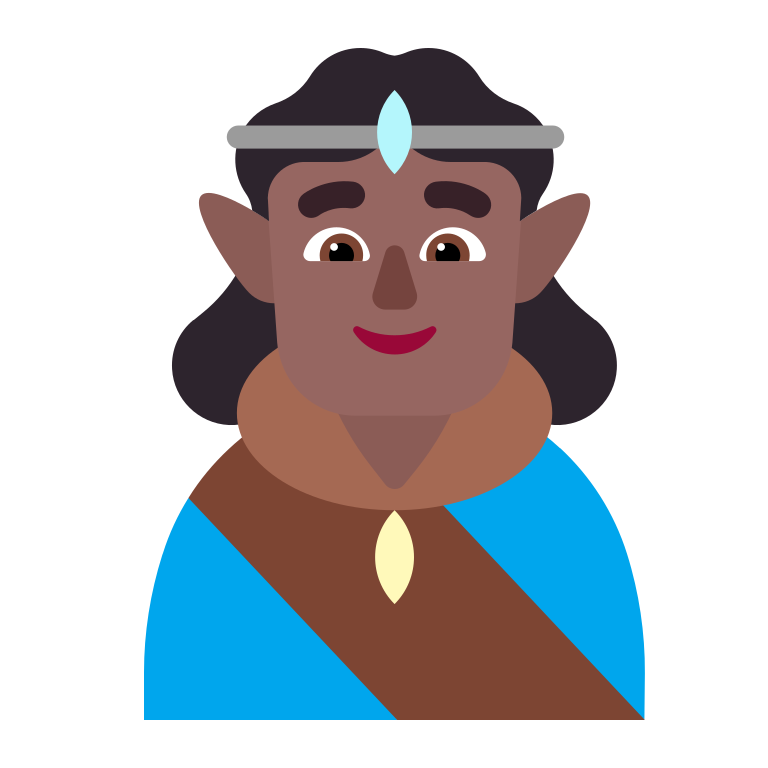
man elf flat  dark